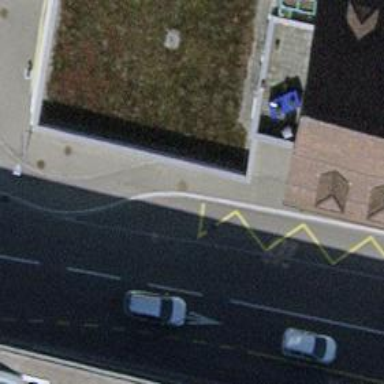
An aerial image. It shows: Bus stop with platform for public transport.